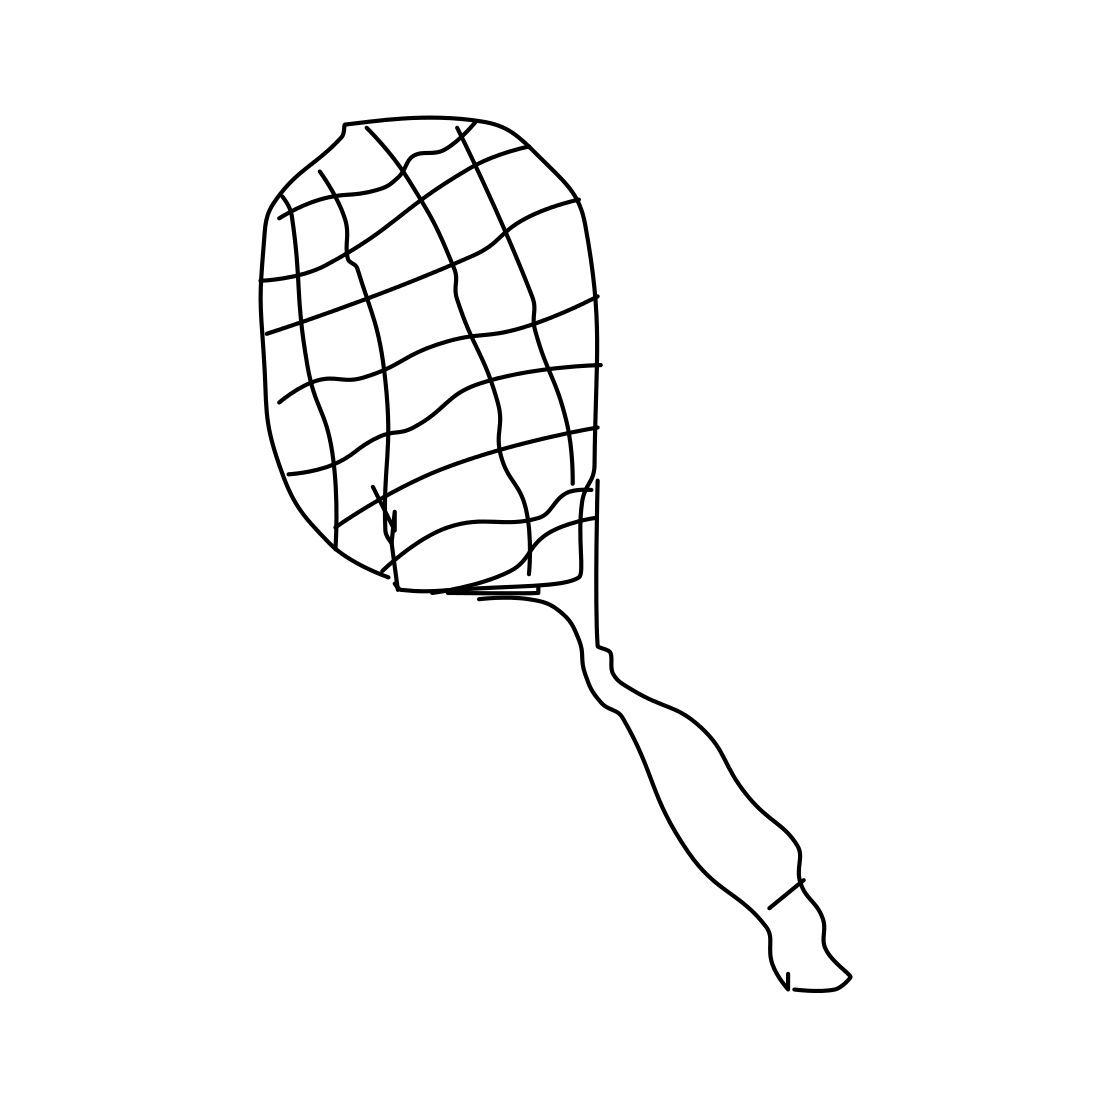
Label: tennis-racket